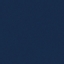
Land use / land cover: SeaLake